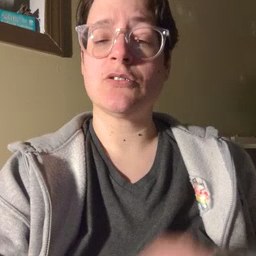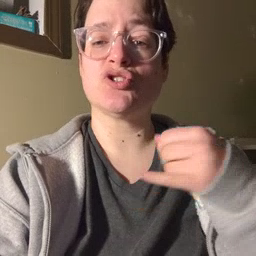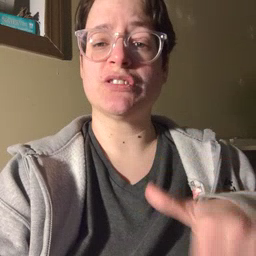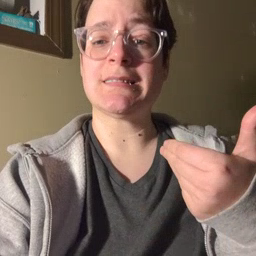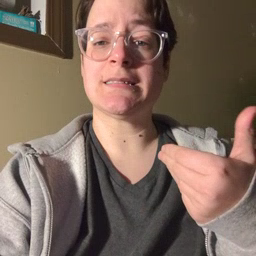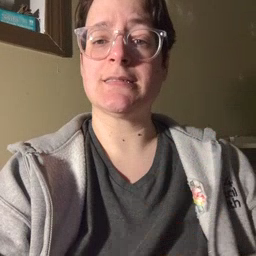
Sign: jeans